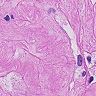
Metastatic tissue present: yes